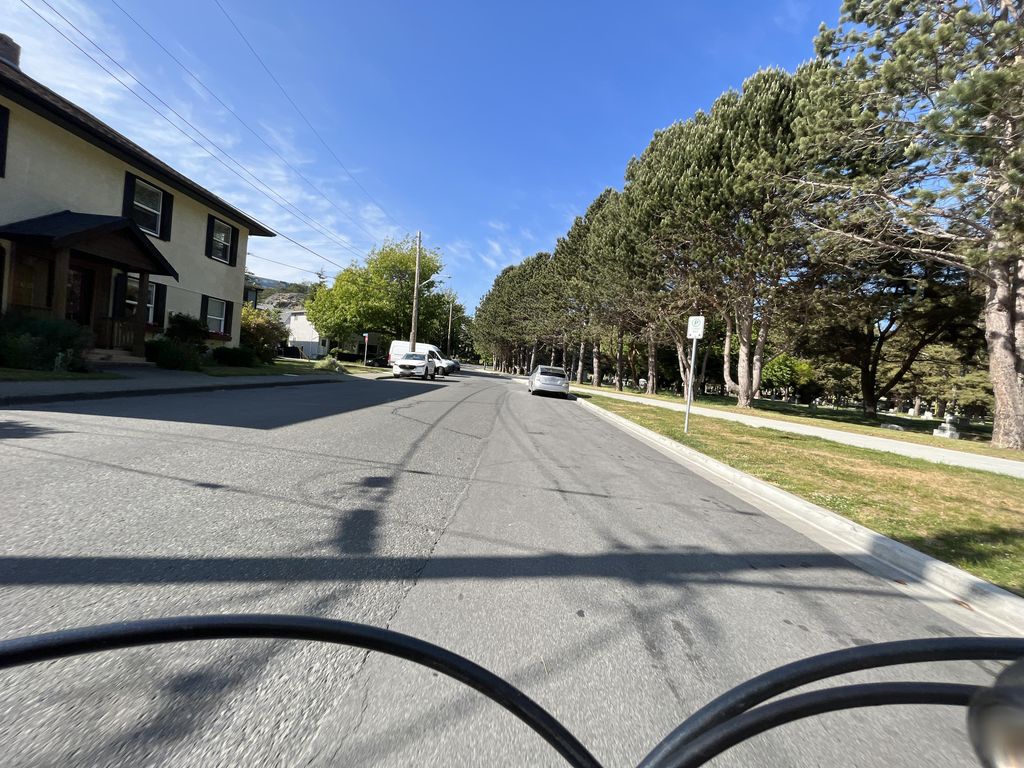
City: victoria